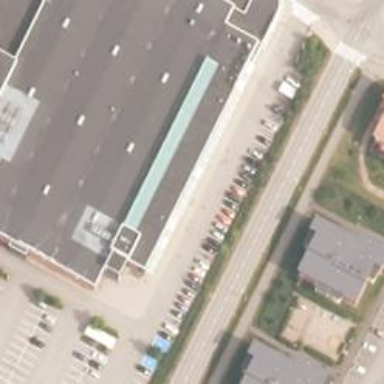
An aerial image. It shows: Healthcare clinic.